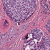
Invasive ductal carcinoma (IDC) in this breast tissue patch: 0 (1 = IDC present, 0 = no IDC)